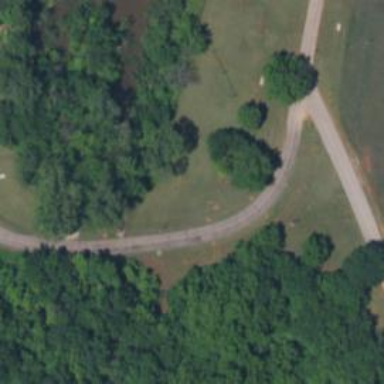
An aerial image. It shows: Disc golf basket.